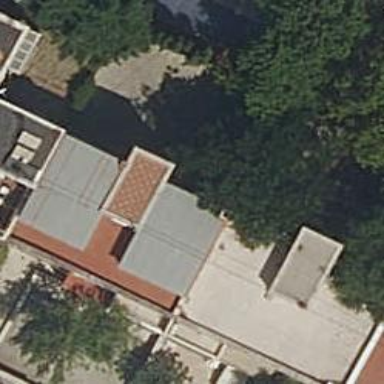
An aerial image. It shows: Terrace building.